Interaction volume radius: 5 \u00c5
Interaction volume height: 15 \u00c5
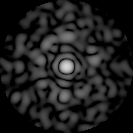
Disorder parameter: 0.8446